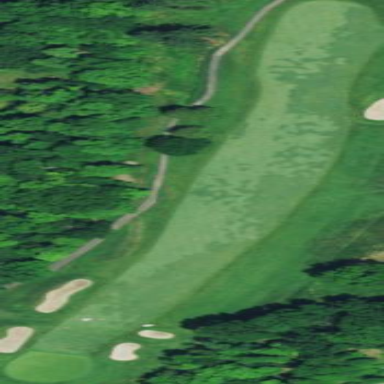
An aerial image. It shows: Grassy area designated as golf fairway.